Question: I go through the Entity Data Model Wizard, select an existing database and select two tables (invoice_header and invoice_line). After completing the wizard, I get an empty Diagram, and I don't see any models associated with the tables I selected. InvoicesModel is the name I typed in when going through the wizard. I was expecting to also see models for the two tables. There were no errors, and I've done this several times, using several different databases and tables, with the same result. What causes this?
UPDATE: I'm having the problem on a Teradata instance. This problem does not occur when I use tables on a SQL instance.

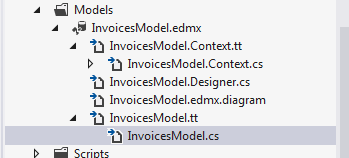
Answer: I found the answer here: <URL>
> Database Objects Not Included in the ModelADO.NET Entity Framework can't work with types that cannot be used in tables. Therefore, >database objects that can be included in the model are subject to the following >restrictions:Table columns must be based upon only supported types.
Stored procedures must have only parameters of supported types. If any parameter has >unsupported type, the stored procedure is excluded from the model.
Tables must have an inferable entity key.
Entity Framework requires every entity to have at least one key column. Usually entity key >is inferred based on the table's primary key. If a table has no primary key, the entity key >includes all NOT NULL columns. If a table has neither primary key nor NOT NULL columns, it >is excluded from the model.Entity Framework also requires the Primary Keys to not contain binary columns. If a primary >key fails in this condition, the entity is excluded from the model.
To test, I created a simple table with 2 fields, and the wizard successfully created the models